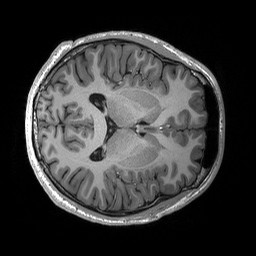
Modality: T1w
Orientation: axial
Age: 23
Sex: male
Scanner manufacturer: siemens
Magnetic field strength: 3 T
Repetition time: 2.53 s
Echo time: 0.00227 s